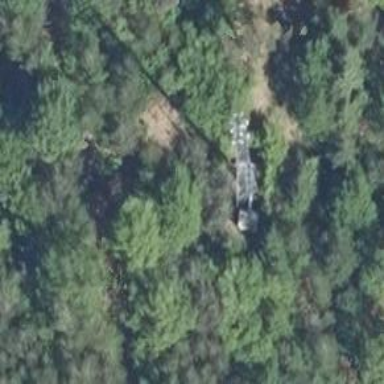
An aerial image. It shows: Communication tower.